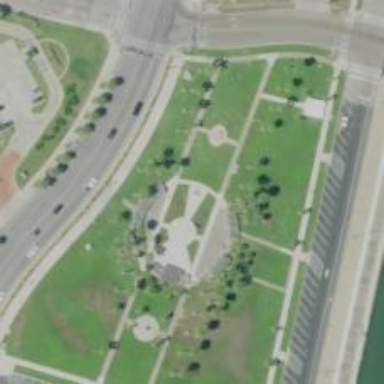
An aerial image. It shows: Historic memorial.